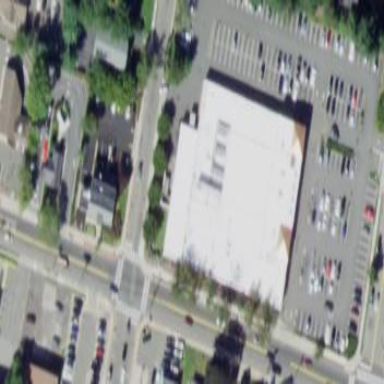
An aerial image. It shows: Supermarket building.